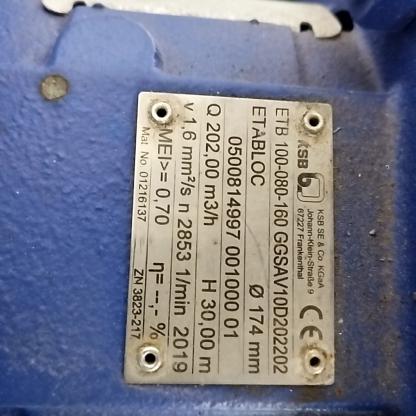
Klasa: tabliczka-znamionowa